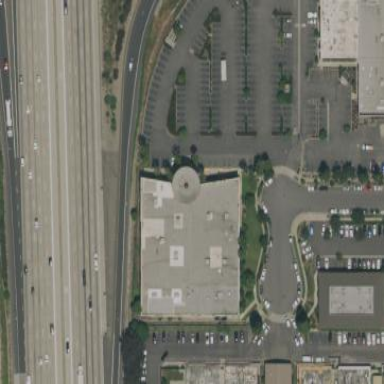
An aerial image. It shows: Building.